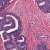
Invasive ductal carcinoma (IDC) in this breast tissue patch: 0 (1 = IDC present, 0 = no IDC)